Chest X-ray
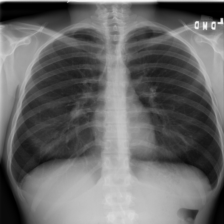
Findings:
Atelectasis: negative
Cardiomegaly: negative
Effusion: negative
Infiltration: negative
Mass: negative
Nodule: negative
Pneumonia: negative
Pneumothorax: negative
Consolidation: negative
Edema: negative
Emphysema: negative
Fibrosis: negative
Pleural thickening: negative
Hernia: negative